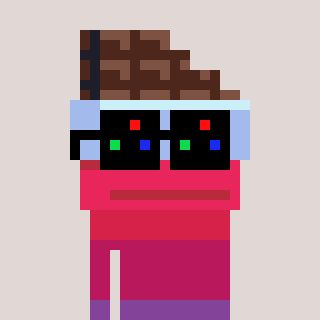
a pixel art character with square black sunglasses, a chocolate-shaped head and a darkpink-colored body on a warm background